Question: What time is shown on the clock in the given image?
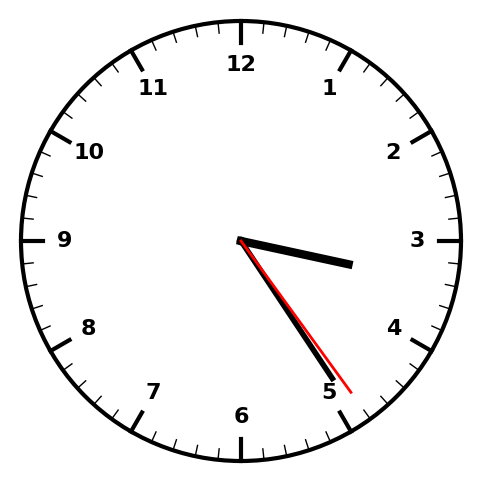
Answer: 03:24:24